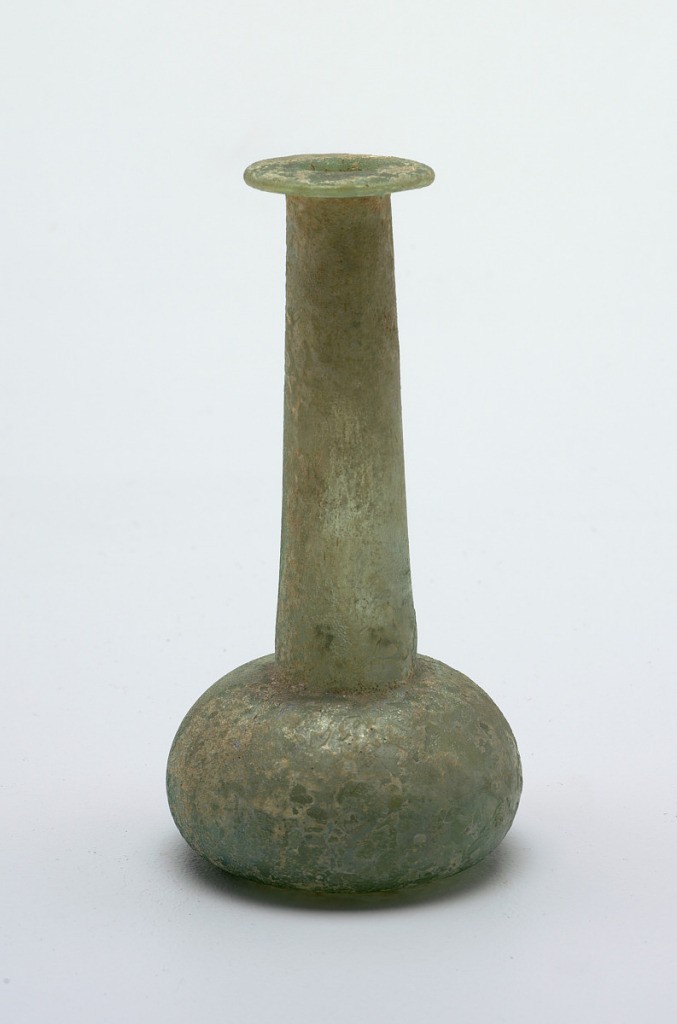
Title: Vase
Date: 1st–4th century AD
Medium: Glass
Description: Oblate body, high tubular neck gently tapering toward brood rim. Thick and iridescent green glass.